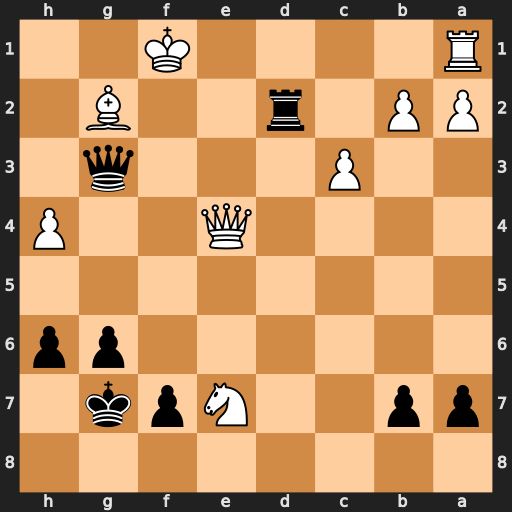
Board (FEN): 8/pp2Npk1/6pp/8/4Q2P/2P3q1/PP1r2B1/R4K2
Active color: b
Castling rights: -
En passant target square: -
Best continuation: Qf2#